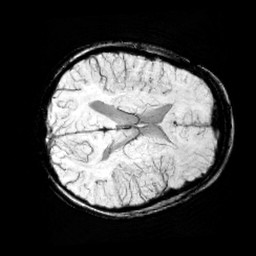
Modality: minIP
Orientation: axial
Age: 9
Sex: male
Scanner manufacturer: siemens
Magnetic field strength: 3 T
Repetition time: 0.027 s
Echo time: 0.02 s